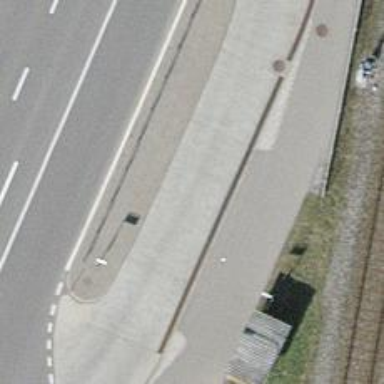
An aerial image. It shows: Bus stop with designated stop position for public transport.